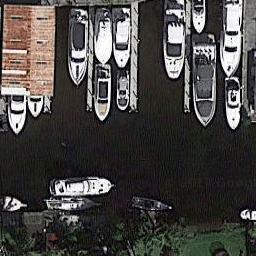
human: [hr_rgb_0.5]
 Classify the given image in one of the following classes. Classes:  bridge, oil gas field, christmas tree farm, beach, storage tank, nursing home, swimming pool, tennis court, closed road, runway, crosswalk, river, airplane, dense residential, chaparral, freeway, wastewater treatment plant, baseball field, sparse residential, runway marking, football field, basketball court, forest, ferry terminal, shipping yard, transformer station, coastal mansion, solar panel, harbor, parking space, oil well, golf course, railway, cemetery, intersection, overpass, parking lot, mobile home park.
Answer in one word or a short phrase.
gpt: harbor